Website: home-depot
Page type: delivery-shipping
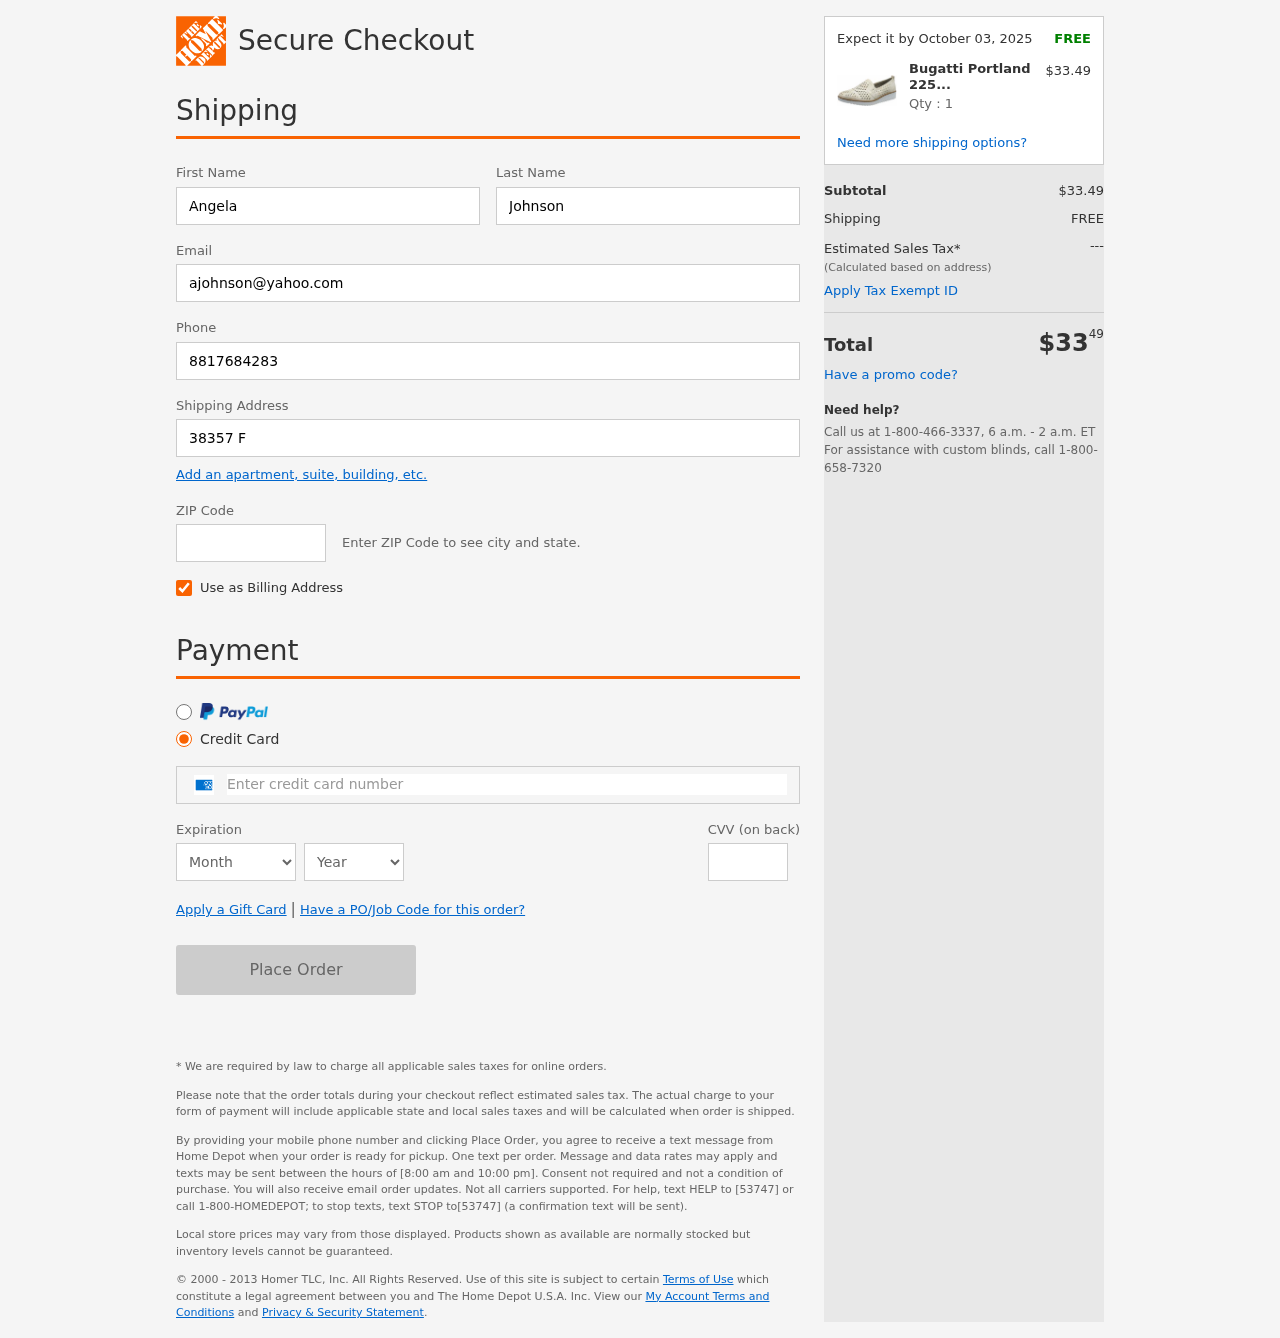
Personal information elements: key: PII_CARD_CVV
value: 8538
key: PII_CARD_EXPIRY_MONTH
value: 07
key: PII_CARD_EXPIRY_YEAR
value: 26
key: PII_CARD_NUMBER
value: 3779 2487 5164 010
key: PII_EMAIL
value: ajohnson@yahoo.com
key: PII_FIRSTNAME
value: Angela
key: PII_LASTNAME
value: Johnson
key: PII_PHONE
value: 8817684283
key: PII_POSTCODE
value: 05178
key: PII_STREET
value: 38357 Fox Club Suite 588
Product elements: key: PRODUCT1_NAME
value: Bugatti Portland 2250076 Loafers, (Puder 74), 5 UK
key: PRODUCT1_PRICE
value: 33.49
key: PRODUCT1_QUANTITY
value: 1
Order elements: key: ORDER_DELIVERY_DATE
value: Expect it by October 03, 2025
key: ORDER_SUBTOTAL
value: $33.49
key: ORDER_SHIPPING_COST
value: FREE
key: ORDER_TOTAL
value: $3349